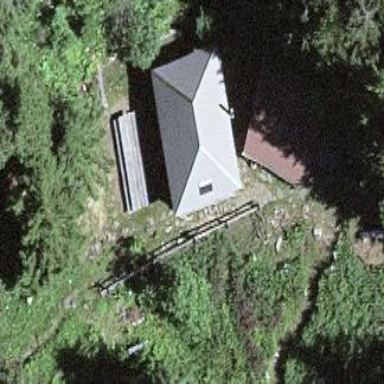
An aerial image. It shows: Cabin.